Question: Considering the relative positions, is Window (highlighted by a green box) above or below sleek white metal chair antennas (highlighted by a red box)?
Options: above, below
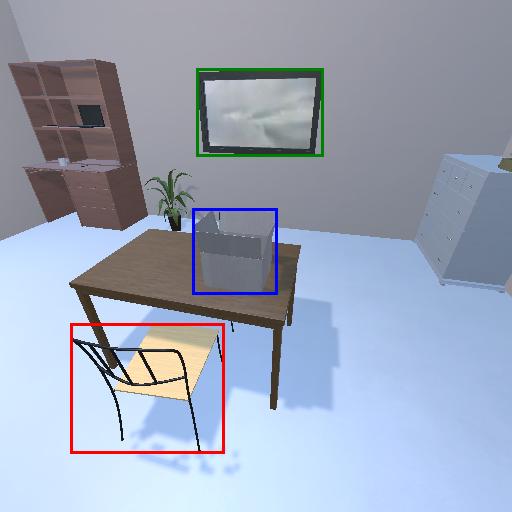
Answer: above